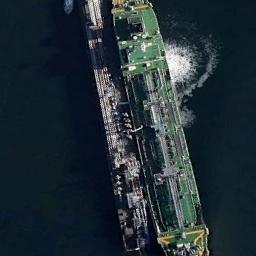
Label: ship